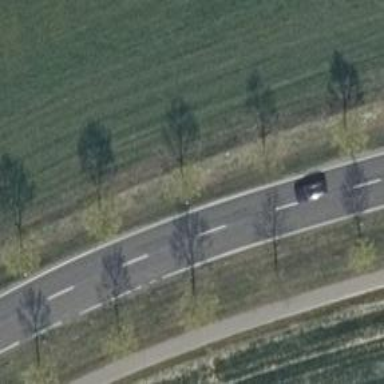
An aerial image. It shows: Row of trees in natural setting.